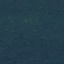
Land use / land cover: Forest